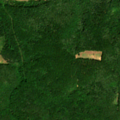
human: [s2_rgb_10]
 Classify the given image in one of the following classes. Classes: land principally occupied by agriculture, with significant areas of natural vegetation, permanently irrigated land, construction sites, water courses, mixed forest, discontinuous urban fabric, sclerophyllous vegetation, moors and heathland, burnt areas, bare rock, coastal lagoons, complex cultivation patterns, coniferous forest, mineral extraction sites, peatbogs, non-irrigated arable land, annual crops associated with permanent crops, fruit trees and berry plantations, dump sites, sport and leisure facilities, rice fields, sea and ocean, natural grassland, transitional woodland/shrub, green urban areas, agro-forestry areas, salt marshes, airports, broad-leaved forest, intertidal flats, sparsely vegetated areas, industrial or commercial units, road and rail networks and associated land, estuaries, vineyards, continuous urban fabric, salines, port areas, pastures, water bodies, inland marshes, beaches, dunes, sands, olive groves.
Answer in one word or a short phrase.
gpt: broad-leaved forest